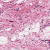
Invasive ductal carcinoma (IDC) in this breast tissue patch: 0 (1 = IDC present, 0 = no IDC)